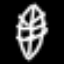
Label: leaf